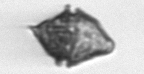
Label: Kryptoperidinium_triquetrum